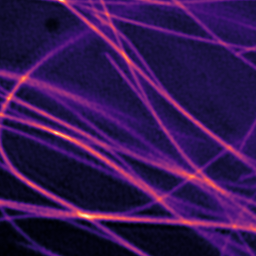
Label: Super-resolution Microtubules image